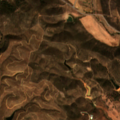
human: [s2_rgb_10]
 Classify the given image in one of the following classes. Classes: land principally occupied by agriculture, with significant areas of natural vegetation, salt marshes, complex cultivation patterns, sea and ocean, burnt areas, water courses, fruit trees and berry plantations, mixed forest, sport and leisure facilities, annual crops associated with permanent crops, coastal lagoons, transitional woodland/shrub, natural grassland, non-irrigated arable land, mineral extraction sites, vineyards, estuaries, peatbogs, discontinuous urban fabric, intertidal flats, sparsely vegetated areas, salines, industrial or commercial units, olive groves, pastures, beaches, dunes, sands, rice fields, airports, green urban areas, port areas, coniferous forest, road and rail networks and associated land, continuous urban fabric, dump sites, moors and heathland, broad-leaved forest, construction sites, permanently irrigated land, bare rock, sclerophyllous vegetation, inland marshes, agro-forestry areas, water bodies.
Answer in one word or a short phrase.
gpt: pastures, land principally occupied by agriculture, with significant areas of natural vegetation, sclerophyllous vegetation, transitional woodland/shrub